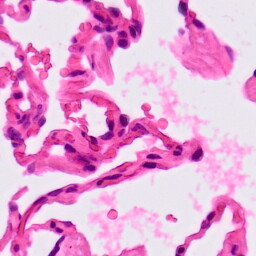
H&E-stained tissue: Lung